Interaction volume radius: 5 \u00c5
Interaction volume height: 10 \u00c5
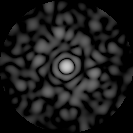
Disorder parameter: 0.8657